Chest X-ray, PA view. Patient: 21 years old, sex M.
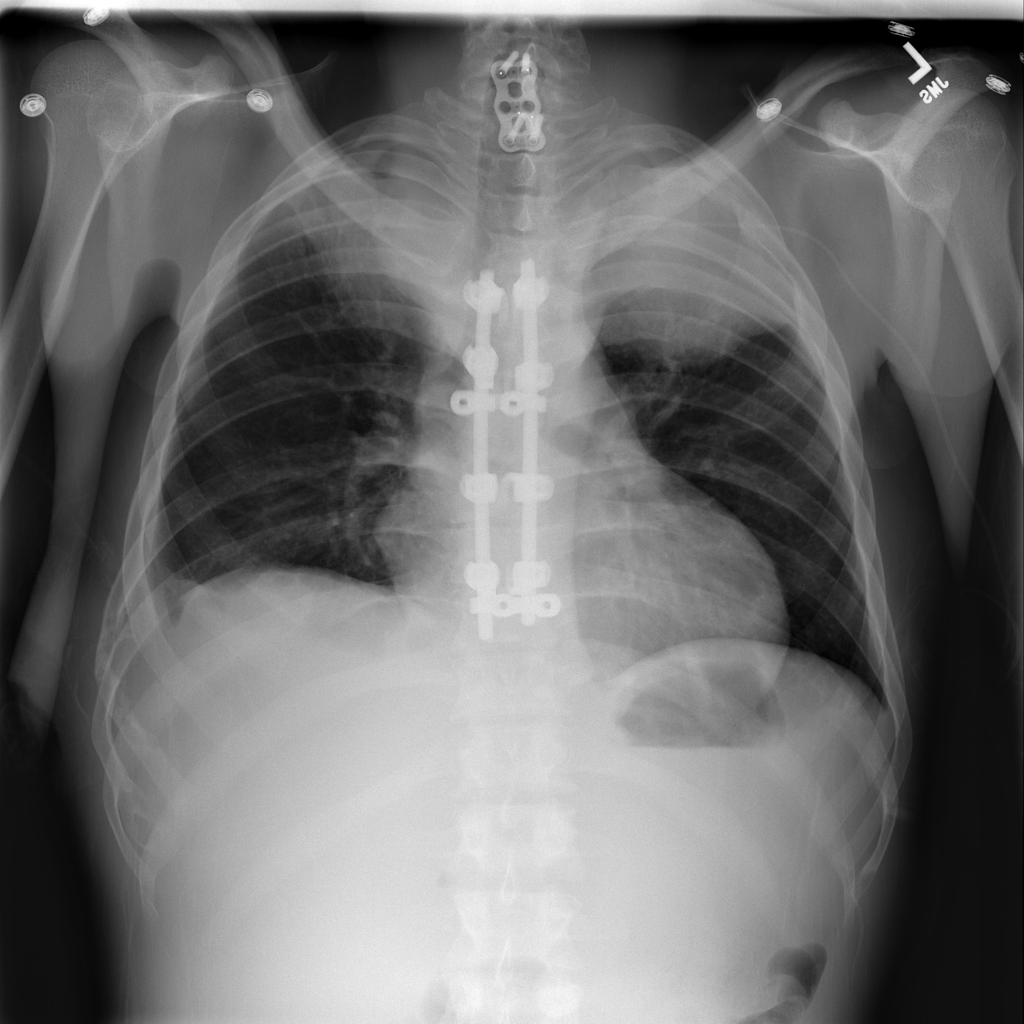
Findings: Consolidation, Mass